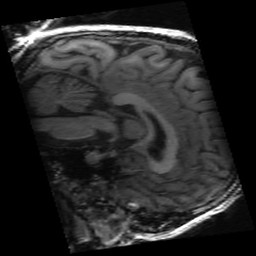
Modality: inplaneT1
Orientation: sagittal